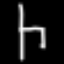
Label: chair